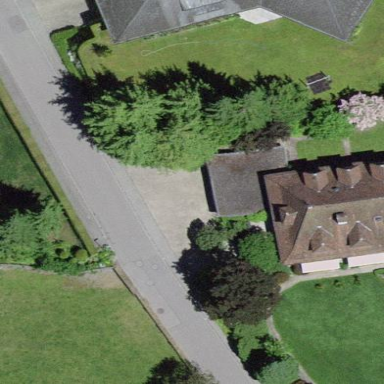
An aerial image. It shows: Residential building with hipped roof.